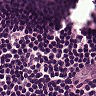
Metastatic tissue present: no